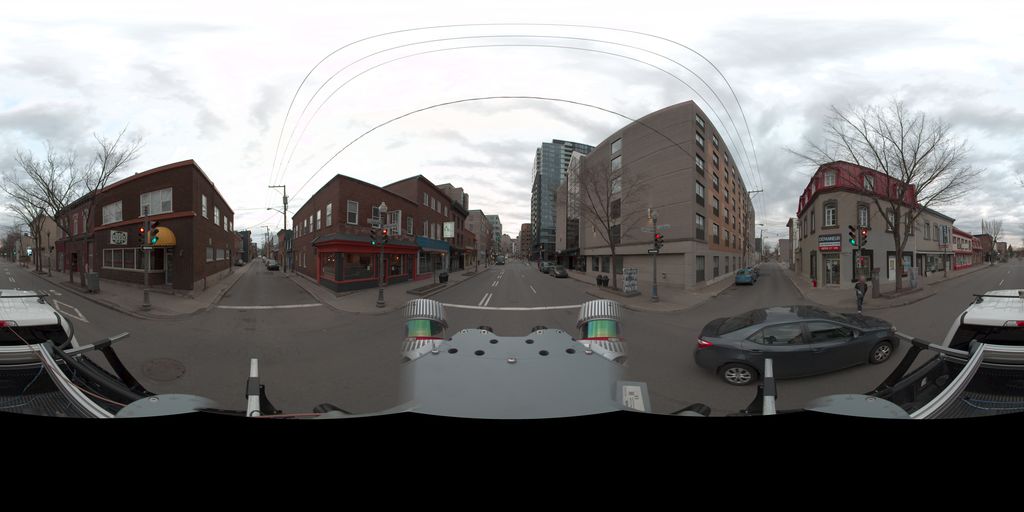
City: quebec_city